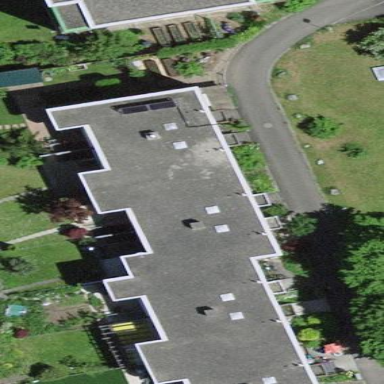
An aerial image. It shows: Terrace building.